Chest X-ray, AP view. Patient: 60 years old, sex F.
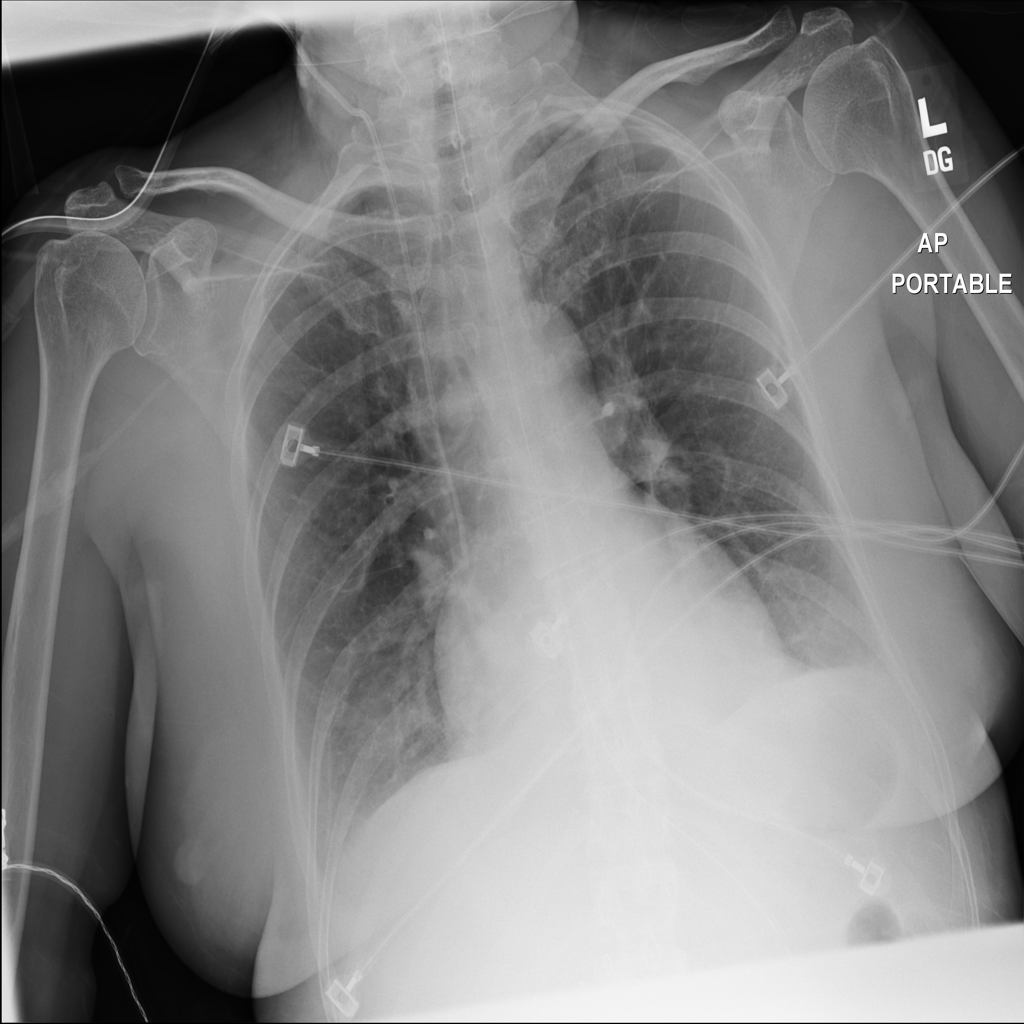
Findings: No Finding